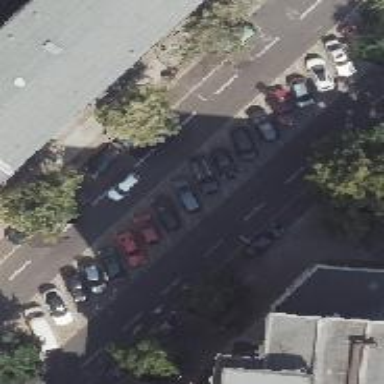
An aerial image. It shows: Parking available on the street side.